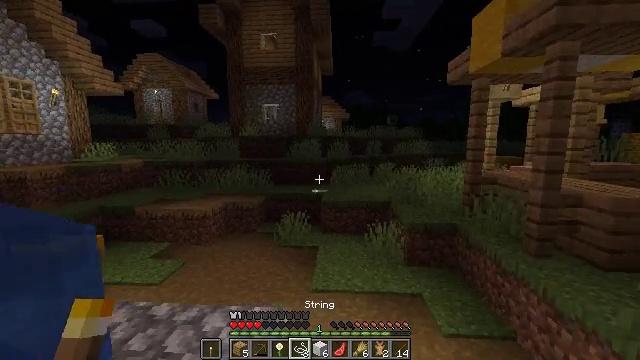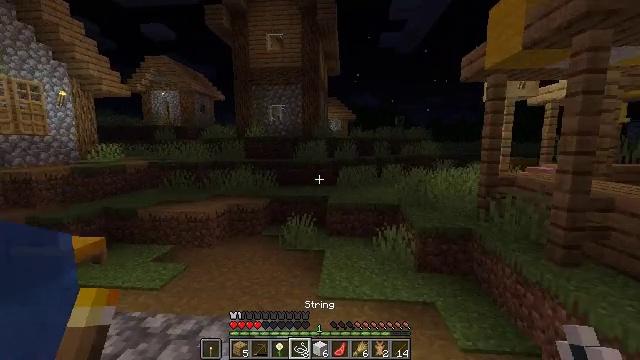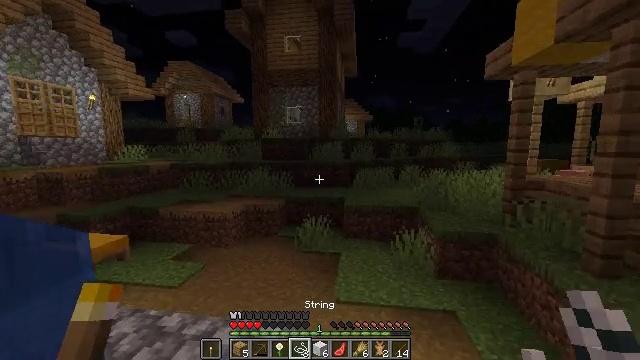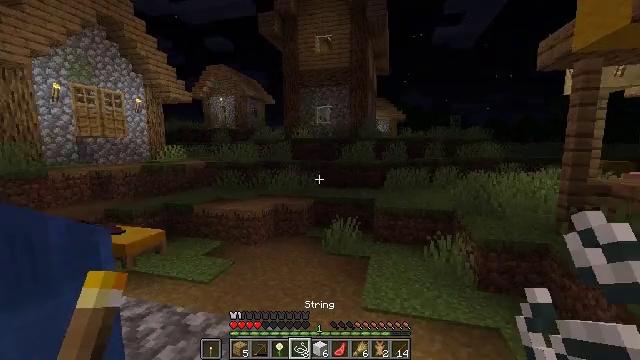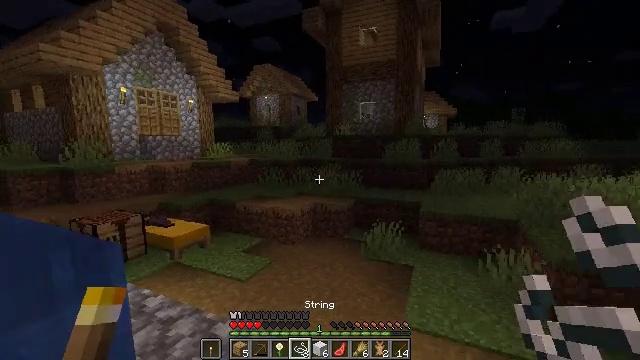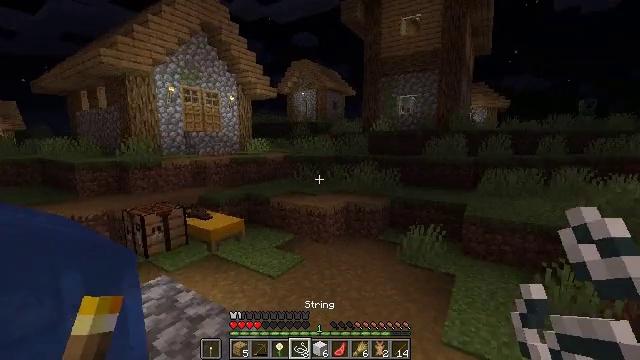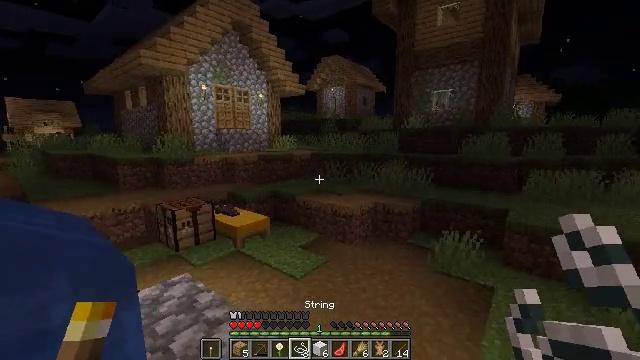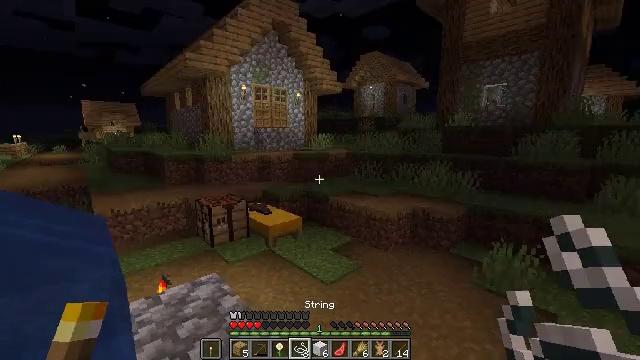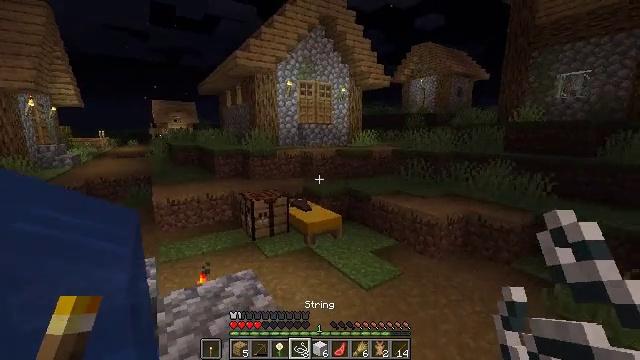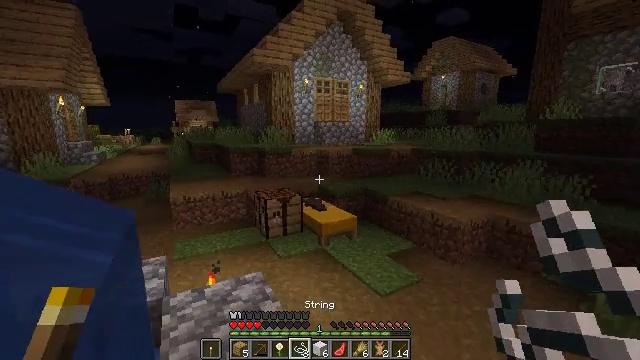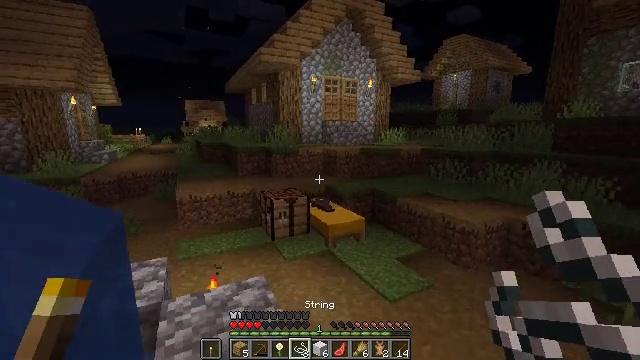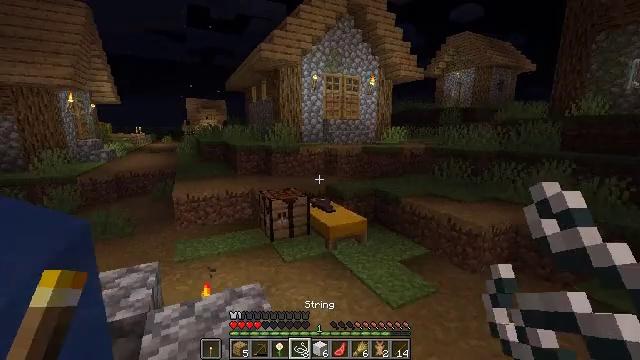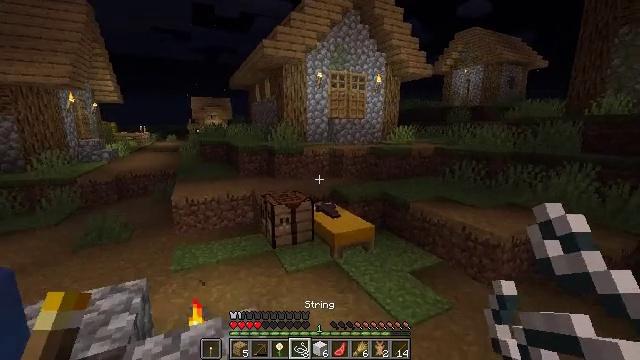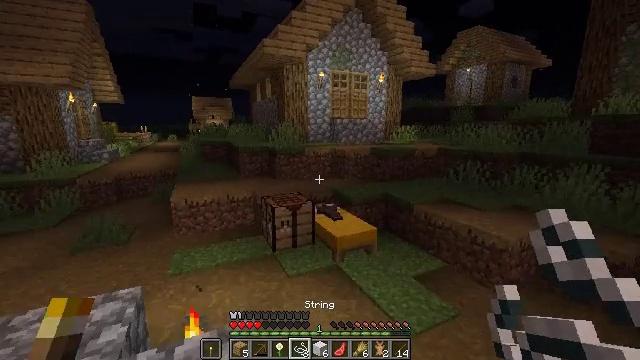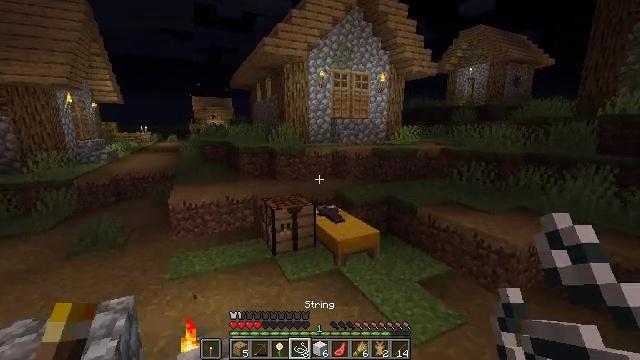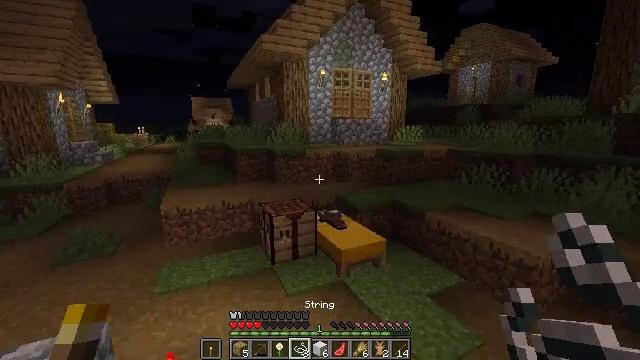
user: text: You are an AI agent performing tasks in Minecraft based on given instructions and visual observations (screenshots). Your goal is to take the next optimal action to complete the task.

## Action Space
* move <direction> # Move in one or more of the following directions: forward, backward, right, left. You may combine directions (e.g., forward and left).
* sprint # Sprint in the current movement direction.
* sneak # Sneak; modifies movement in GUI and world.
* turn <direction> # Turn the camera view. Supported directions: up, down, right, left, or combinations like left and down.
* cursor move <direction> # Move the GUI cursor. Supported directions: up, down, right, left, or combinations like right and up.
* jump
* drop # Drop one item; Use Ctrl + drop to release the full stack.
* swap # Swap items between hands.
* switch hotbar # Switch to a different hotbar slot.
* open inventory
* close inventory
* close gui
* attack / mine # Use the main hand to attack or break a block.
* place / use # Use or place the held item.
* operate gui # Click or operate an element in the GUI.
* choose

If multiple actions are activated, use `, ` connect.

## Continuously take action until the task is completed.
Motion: motion action
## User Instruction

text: Craft a loom.
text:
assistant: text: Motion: move forward, turn left
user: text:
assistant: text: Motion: move forward, turn left
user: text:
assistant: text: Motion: move forward, turn left
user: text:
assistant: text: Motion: move forward, turn left
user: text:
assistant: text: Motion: move forward, turn left
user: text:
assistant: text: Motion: move forward, turn left
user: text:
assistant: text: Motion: move forward, turn left
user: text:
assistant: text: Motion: move forward, turn left
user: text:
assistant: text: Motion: move forward, turn left
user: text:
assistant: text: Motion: move forward, turn left
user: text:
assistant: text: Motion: move forward
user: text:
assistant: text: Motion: move forward, turn left
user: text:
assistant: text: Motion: move forward
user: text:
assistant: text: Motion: move forward
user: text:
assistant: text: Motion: move forward
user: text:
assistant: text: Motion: move forward
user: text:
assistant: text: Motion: move forward
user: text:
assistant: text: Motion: move forward
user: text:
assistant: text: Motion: move forward
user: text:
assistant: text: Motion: move forward, turn right and down
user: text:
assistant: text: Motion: move forward, turn right and down
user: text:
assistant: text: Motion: move forward, turn down
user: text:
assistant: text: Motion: move forward, turn down
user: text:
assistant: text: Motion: move forward
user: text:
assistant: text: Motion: move forward
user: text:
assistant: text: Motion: move forward, turn right and down
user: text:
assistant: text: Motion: move forward
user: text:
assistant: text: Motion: move forward
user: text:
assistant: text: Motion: move forward, turn down
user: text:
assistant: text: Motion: move forward, turn right and down